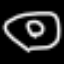
Label: donut